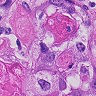
Metastatic tissue present: yes